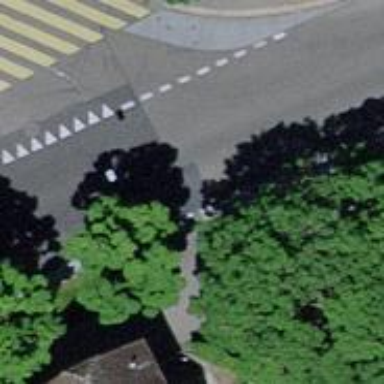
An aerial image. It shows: Residential road with asphalt surface and separate sidewalk.